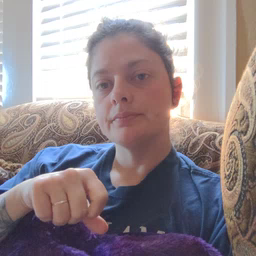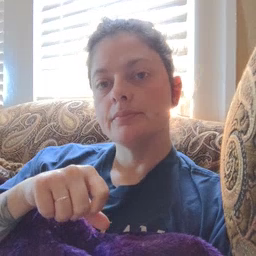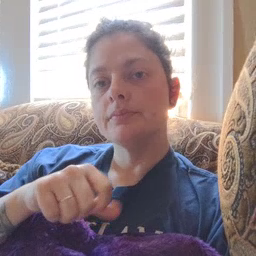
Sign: farm